Question: I have a CSV that is being read into BigSheets in BigInsights 2.1.2. One of the columns is date in the structure of mm/dd/yyyy. I need to convert this column to the DateTime format. When I click on the column name I have the option to change its data type to DateTime. This gives me a prompt to enter the format and select the timezone. Apparently I'm misunderstanding what the format does, because I enter mm/dd/yyyy and it fails to convert the data properly.

Does anyone know the proper way to use BigSheets and convert the data from mm/dd/yyyy to DateTime? Thank you!
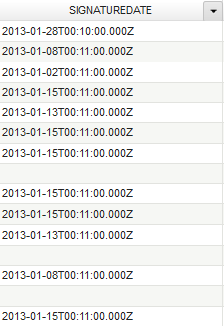
Answer: Because the output is in a DateTime format, capitalization is actually important here. By putting mm/dd/yyyy I was in fact telling it that it was to read minute-minute/day-day/year-year-year-year. Months are denoted as capital M's in this format. When fixed to MM/dd/yyyy it was able to properly interpret the input.